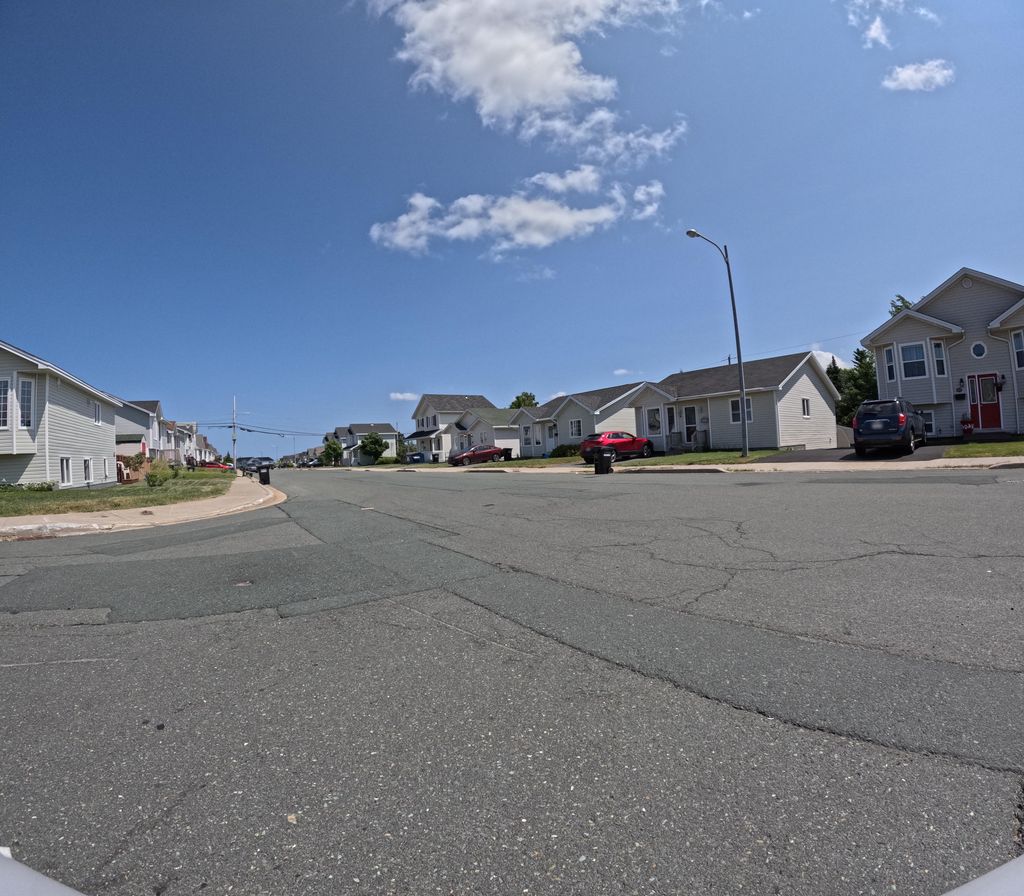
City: st_johns